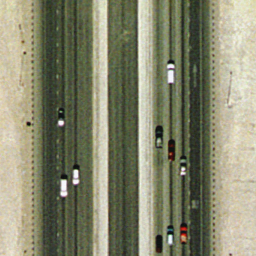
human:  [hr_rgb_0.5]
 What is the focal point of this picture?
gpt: freeway